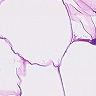
Metastatic tissue present: no